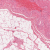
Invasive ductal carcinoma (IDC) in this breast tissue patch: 0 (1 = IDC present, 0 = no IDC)